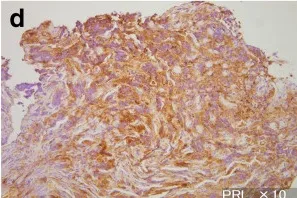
Photomicrographs of the surgical specimen of the sellar tumor showing diffuse cell arrangement with mild variation in size but without atypism or mitosis of the nucleus. PRL indicates anti-prolactin. Antibody. Original magnification x 40. Number indicates magnification of the objective lens.
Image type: pathology (immunostaining)